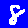
Digit: 8